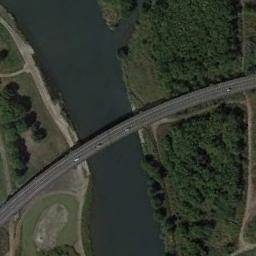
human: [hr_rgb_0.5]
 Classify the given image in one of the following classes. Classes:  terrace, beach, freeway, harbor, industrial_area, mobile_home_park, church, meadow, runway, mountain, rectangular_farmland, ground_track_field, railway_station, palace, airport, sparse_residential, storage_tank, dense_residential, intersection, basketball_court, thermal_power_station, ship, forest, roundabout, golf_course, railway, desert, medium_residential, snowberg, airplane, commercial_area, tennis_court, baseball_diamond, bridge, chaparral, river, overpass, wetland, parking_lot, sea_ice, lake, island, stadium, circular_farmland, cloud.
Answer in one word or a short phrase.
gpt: bridge